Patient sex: M
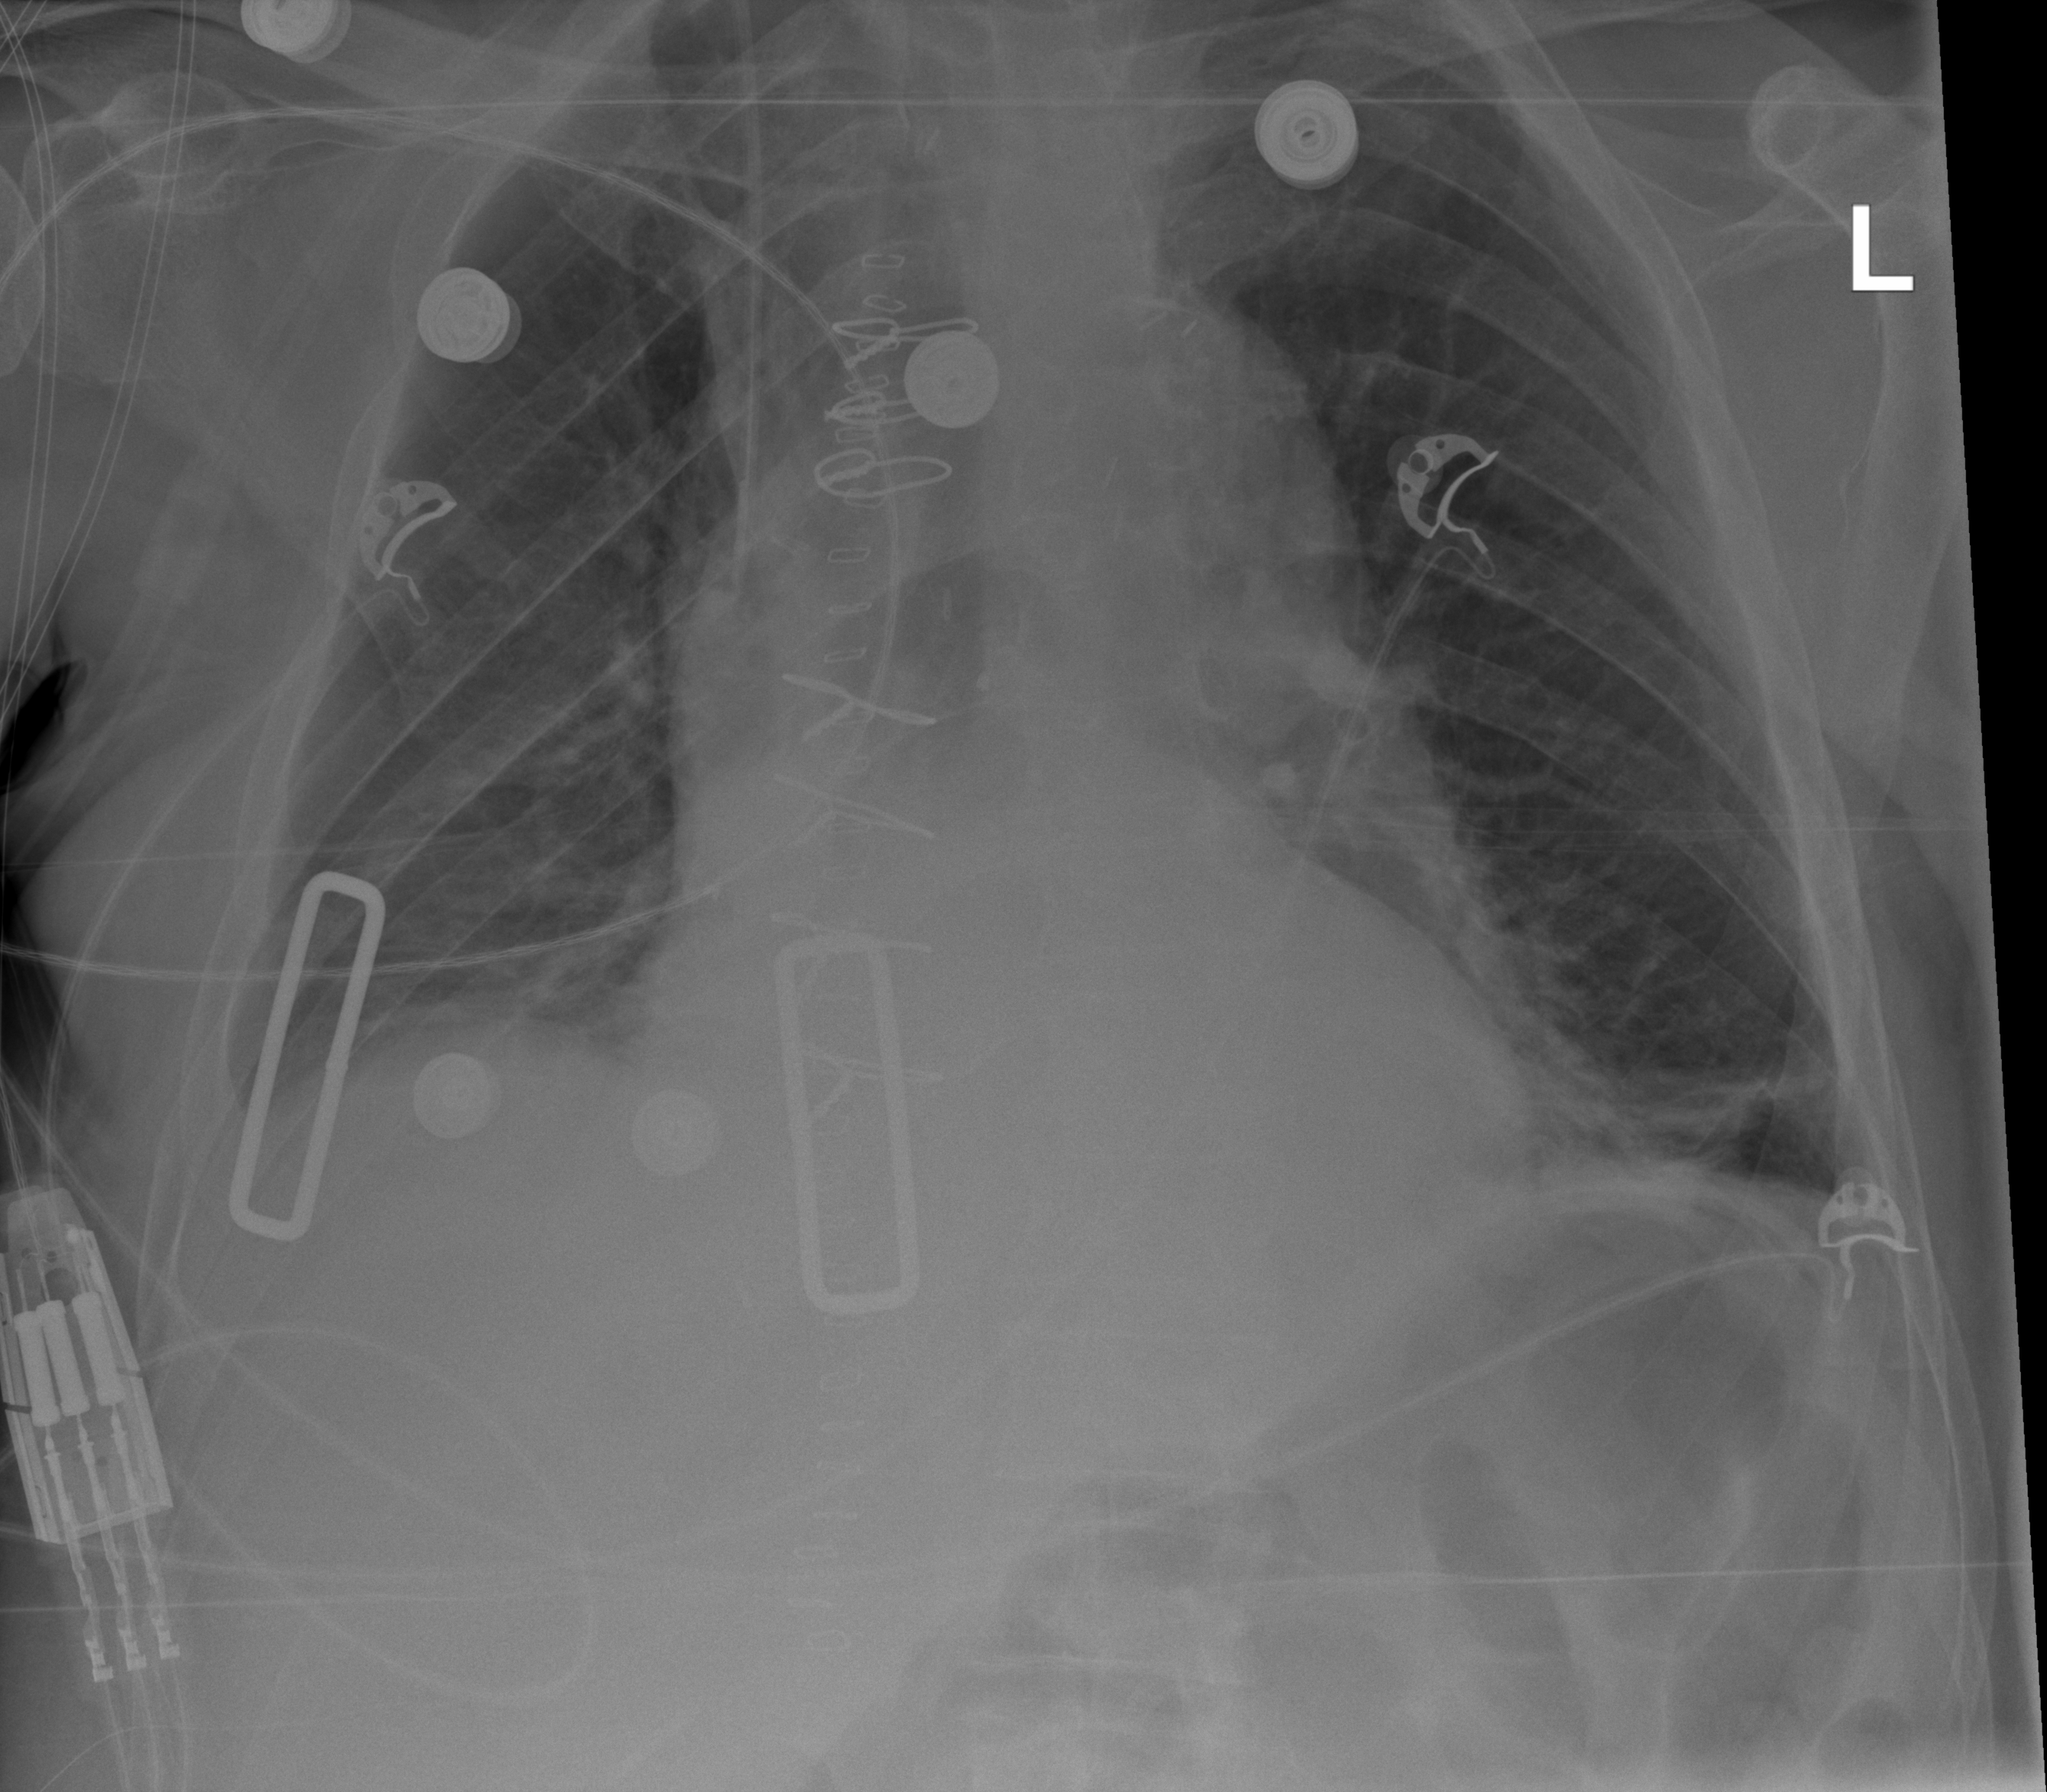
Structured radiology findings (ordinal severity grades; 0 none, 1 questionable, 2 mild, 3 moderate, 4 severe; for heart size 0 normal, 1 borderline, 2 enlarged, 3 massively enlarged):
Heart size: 0
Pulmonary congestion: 0
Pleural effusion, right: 0
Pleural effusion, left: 0
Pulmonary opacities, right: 0
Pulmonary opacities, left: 0
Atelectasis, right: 0
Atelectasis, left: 2